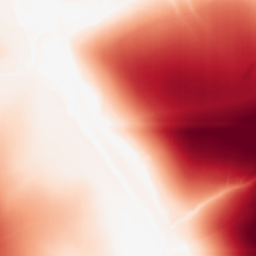
Category: morphological
Decomposition family: rolling_ball
Decomposition parameters: radius: 200
Upsampling method: bilinear
Upsampling parameters: scale: 8
Upsampling scale: 8